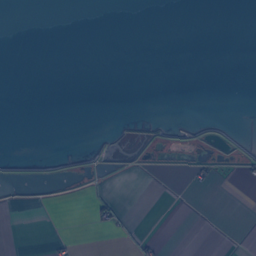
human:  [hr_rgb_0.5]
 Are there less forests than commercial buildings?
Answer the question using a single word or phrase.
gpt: no

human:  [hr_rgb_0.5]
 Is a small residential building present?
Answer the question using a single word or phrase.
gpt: yes

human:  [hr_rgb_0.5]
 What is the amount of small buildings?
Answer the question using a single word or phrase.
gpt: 27

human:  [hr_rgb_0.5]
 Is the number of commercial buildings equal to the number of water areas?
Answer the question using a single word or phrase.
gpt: no

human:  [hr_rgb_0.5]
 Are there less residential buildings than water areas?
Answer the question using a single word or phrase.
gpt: no

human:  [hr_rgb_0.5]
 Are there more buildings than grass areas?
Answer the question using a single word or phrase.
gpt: no

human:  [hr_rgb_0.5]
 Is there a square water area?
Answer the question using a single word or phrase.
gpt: yes

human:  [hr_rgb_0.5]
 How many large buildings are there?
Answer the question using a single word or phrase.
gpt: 0

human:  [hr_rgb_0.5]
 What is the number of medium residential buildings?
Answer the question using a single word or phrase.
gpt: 0

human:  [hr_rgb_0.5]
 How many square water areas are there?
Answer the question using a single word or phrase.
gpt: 2

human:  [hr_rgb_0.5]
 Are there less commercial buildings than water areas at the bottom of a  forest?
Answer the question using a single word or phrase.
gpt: yes

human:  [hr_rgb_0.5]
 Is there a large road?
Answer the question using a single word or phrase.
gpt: no

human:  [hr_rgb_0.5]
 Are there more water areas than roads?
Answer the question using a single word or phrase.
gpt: no

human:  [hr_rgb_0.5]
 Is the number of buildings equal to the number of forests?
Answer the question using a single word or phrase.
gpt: no

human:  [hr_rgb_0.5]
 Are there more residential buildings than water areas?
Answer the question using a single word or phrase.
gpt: yes

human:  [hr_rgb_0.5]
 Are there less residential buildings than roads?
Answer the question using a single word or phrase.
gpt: yes

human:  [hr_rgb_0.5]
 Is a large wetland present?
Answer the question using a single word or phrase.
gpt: yes

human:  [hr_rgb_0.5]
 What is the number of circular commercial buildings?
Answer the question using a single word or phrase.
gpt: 0

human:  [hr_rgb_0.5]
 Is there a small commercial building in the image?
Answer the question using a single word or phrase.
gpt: yes

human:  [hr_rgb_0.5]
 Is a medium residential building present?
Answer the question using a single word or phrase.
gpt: no

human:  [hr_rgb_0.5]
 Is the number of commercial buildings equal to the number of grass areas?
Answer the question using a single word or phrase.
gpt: no

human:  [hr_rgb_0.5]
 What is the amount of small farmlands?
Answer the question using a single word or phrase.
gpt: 0

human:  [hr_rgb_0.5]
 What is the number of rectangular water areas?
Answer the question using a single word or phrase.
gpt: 2

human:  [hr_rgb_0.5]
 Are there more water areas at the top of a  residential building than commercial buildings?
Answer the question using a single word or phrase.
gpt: yes

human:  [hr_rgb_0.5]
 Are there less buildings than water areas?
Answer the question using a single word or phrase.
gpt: no

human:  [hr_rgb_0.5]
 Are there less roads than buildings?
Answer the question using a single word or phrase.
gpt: no

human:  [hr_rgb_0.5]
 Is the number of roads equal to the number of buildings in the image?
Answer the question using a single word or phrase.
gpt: no

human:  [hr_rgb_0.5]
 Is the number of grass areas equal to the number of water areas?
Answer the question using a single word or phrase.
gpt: no

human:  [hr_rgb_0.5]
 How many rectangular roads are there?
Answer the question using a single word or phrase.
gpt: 0

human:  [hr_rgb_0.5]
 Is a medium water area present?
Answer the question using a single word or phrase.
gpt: no

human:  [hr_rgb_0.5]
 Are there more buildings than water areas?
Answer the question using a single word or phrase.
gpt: yes

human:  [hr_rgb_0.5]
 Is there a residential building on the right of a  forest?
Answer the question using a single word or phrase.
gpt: yes

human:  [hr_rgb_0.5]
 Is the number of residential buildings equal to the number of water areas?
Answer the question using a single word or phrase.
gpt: no

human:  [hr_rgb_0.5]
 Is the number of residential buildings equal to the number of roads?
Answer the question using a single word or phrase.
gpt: no

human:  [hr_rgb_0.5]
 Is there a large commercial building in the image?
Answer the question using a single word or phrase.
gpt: no

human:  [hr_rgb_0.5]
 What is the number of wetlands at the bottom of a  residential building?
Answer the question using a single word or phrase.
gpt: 0